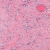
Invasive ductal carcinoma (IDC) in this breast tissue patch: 0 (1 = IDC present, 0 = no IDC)